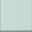
Piece: xx